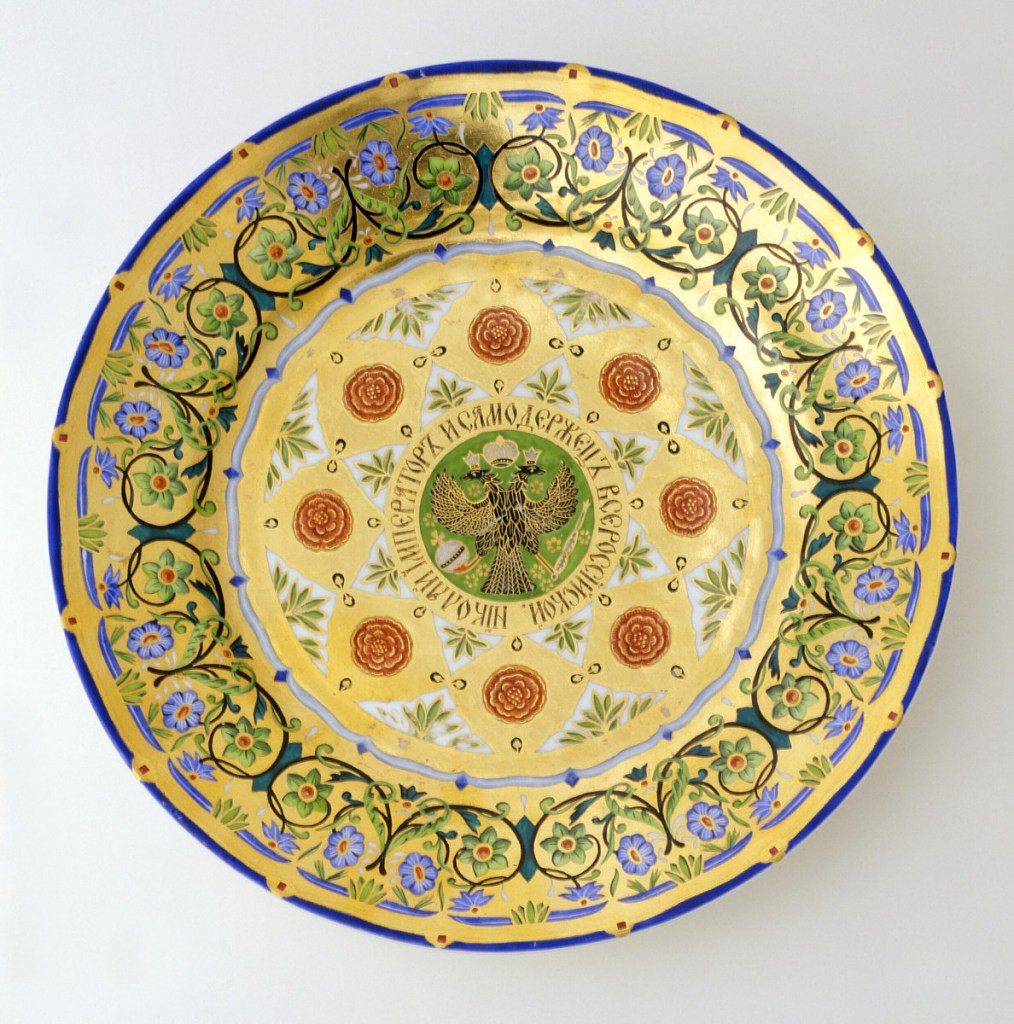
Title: Kremlin Service
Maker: Imperial Porcelain Manufactory, St. Petersburg, Russia
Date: ca. 1830
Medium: Gilt and glazed hard-paste porcelain
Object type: Dessert Plate
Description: Circular form, the center decorated with black, double-headed imperial eagle on green ground within a circular band of Cyrillic lettering (translation: Nicholas the Emperor and Ruler of All the Russias), surrounded by decoration of red flowers in gilded lozenges alternating with green foliate forms; the rim with green and blue foliage intertwined with black scrollwork on gilded ground.